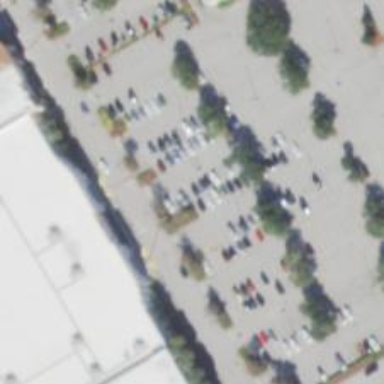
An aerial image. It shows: Parking space.